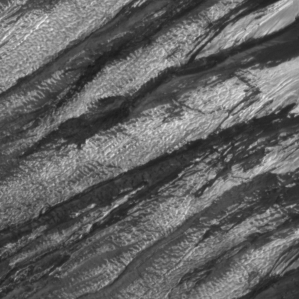
Label: frost